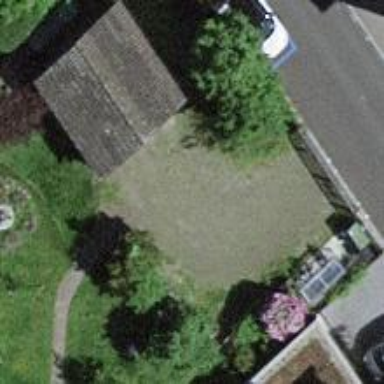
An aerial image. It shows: Shed.